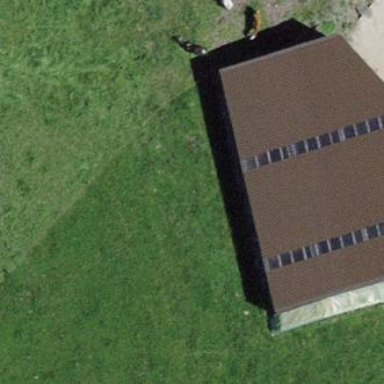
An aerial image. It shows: View of roof of building.